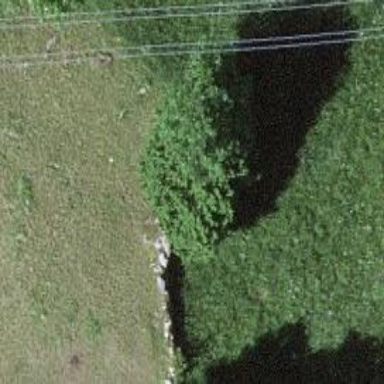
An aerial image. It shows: Dry stone wall barrier.